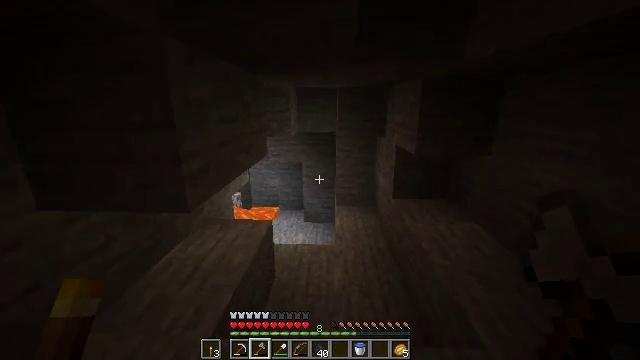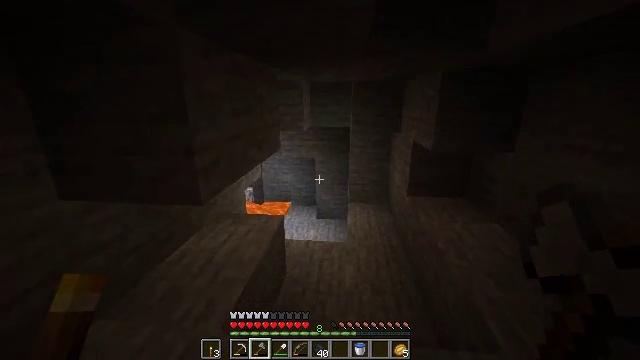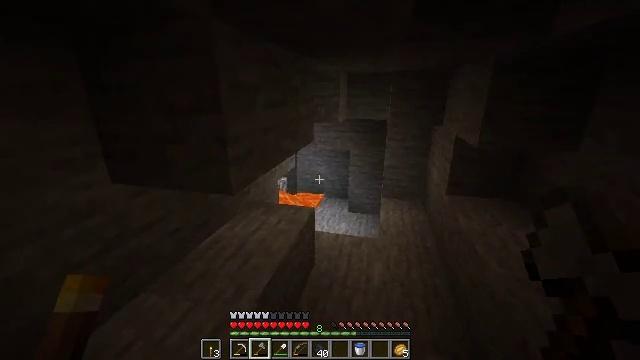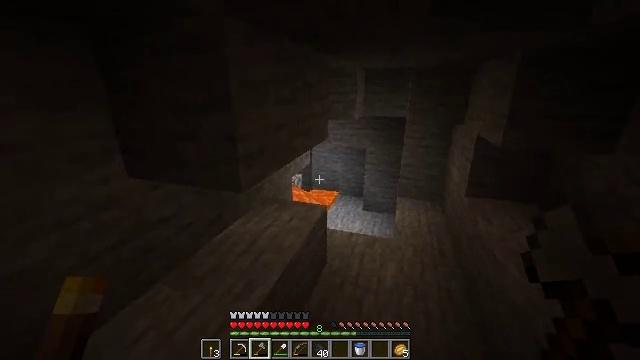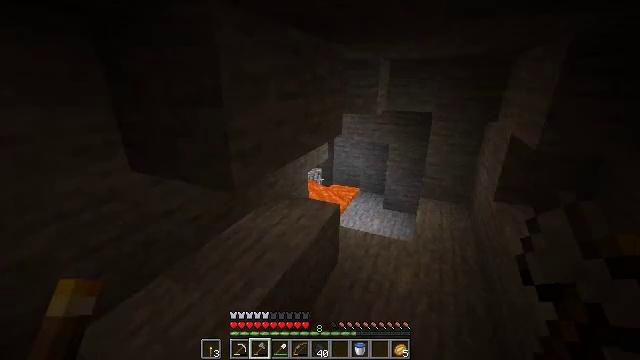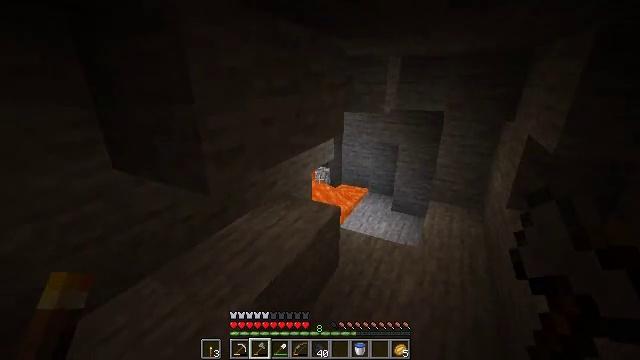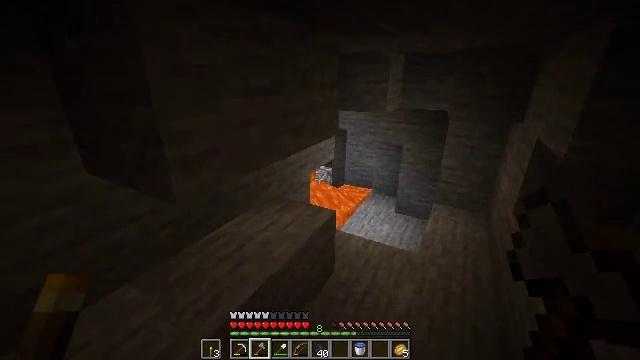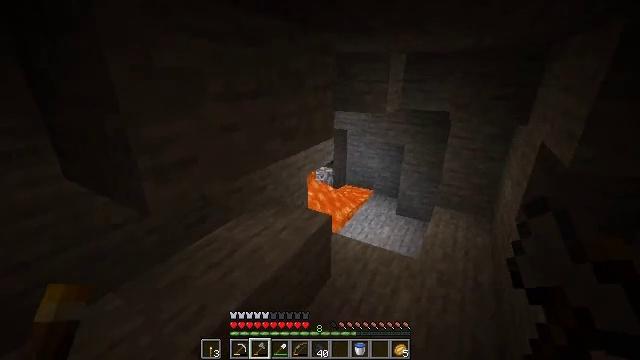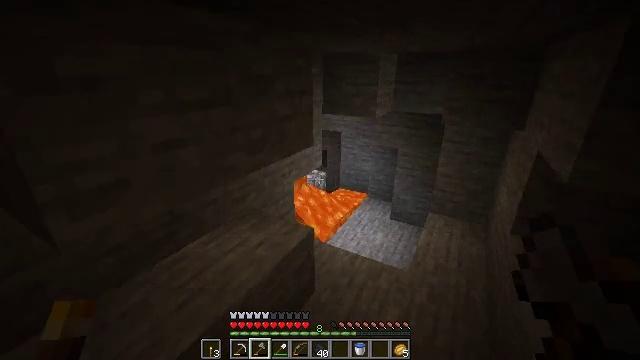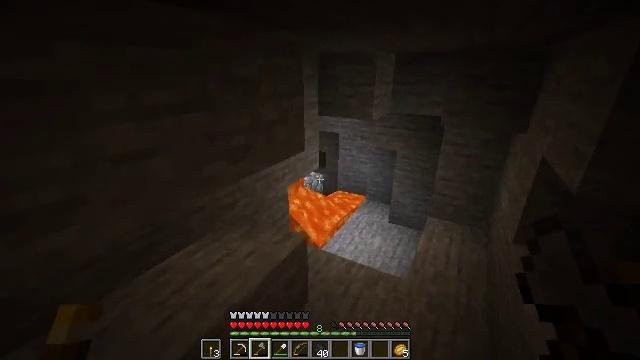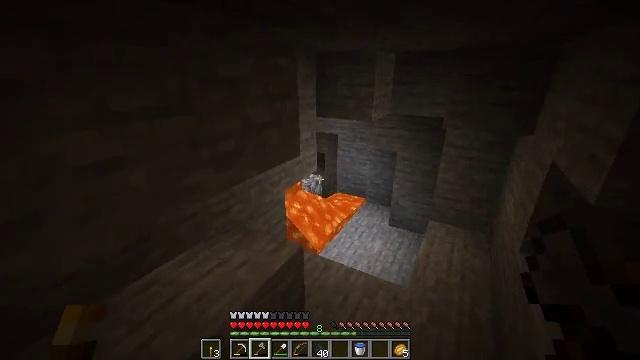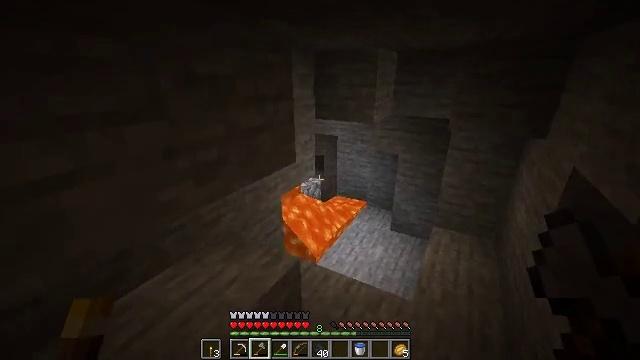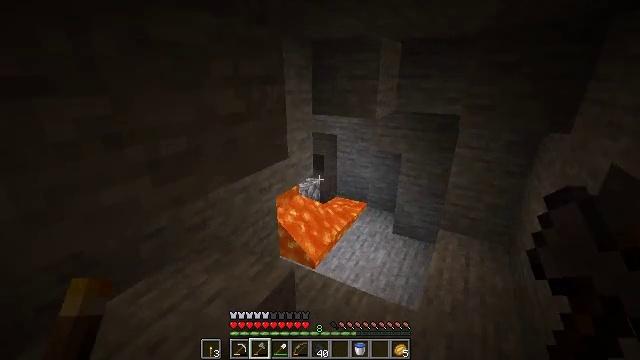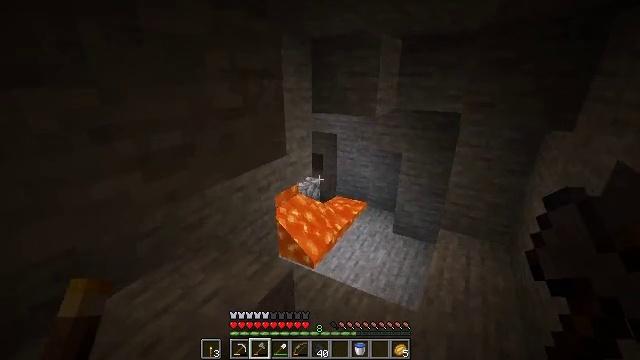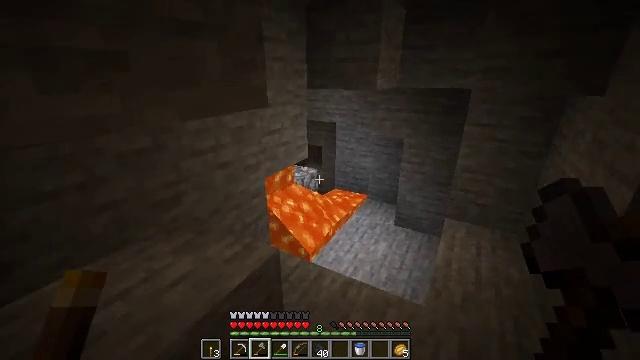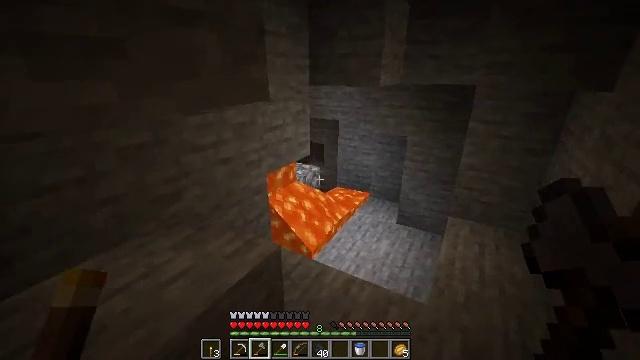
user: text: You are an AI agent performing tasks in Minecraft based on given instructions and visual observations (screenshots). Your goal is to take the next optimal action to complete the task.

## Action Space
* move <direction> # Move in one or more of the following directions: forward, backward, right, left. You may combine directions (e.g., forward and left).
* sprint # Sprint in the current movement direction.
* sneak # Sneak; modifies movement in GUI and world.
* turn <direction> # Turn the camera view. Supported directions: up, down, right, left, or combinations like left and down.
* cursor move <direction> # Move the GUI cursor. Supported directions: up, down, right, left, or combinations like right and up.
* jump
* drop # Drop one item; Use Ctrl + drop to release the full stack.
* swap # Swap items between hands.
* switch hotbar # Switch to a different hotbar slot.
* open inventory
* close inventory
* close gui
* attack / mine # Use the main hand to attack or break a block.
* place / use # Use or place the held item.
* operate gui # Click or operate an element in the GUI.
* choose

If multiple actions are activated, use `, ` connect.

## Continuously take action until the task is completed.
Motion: motion action
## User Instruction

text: Trim the tree by mining oak leaves.
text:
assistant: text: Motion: turn left
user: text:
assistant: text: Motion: move forward and move right, turn left and down
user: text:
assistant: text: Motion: move forward and move right, turn left
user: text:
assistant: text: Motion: move forward and move right, turn left and down
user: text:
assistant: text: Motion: move forward and move right, turn left
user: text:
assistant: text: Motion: move forward and move right, turn left
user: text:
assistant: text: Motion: move forward and move right
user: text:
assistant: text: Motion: move forward and move right
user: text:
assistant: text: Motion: move forward
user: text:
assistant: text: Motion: move forward
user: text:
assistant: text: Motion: move forward
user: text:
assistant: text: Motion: move forward
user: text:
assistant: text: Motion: move forward and move right
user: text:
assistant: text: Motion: move forward and move right
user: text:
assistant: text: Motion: move forward and move right
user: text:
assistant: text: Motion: move forward and move right
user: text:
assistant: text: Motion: move forward and move right
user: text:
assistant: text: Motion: move forward and move right, turn left
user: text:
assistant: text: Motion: move forward and move right, turn left
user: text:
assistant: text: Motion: move forward and move right, turn left
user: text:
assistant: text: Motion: move forward and move right, turn left
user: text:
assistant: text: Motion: move forward and move right, turn left
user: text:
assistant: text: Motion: move forward and move right, turn left
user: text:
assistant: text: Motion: move forward and move right, turn left
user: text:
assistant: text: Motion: move forward and move right, turn left
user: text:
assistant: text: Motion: move right, turn left
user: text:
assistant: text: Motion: move right, turn left
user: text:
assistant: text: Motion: move right, turn left and up
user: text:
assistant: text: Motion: move right, turn left and up
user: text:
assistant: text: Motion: turn left and up